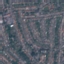
Label: Residential